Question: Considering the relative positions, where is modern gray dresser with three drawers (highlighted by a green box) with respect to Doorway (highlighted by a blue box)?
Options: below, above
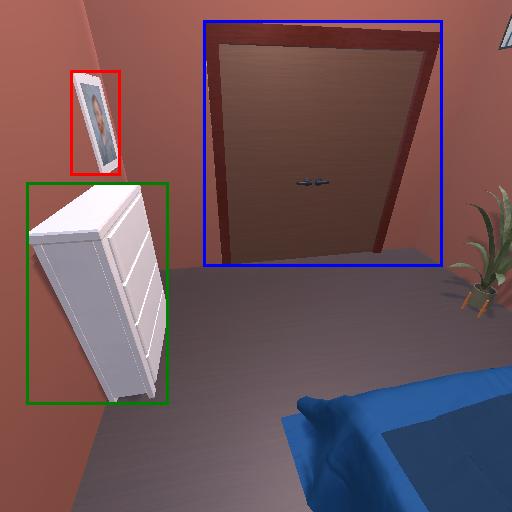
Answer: below